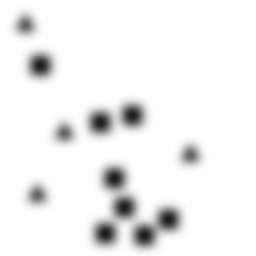
Squares: 8
Triangles: 4
Stars: 0
Total shapes: 12